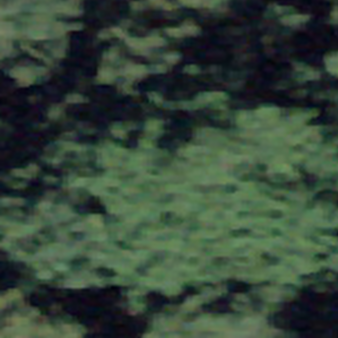
Label: other